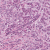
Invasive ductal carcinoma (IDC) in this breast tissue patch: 1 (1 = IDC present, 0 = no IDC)